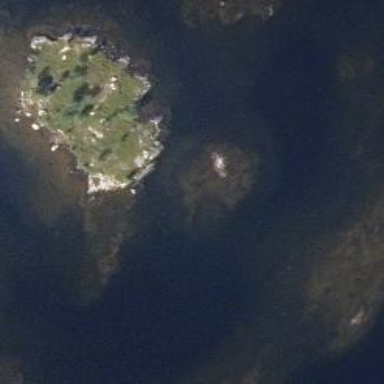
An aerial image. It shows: Islet.